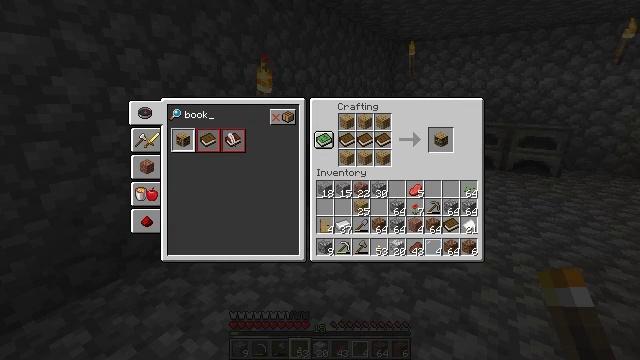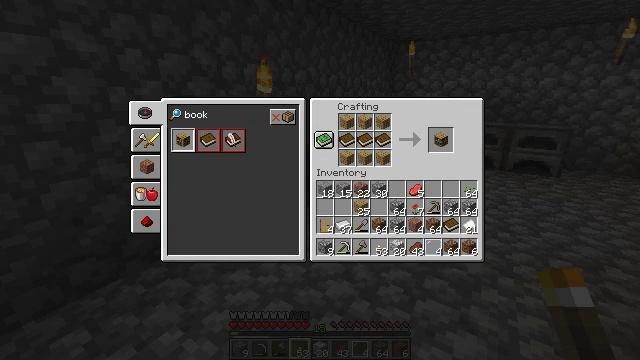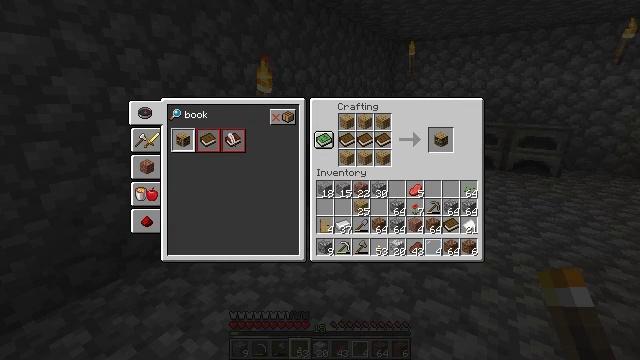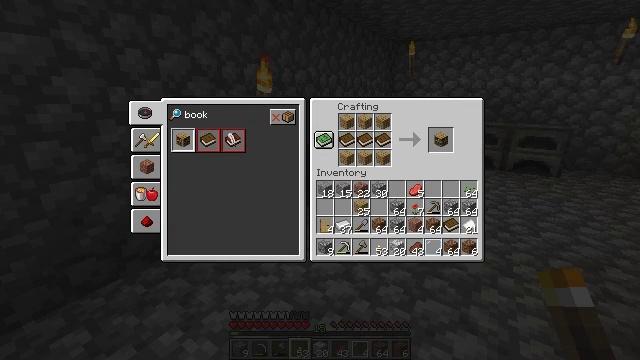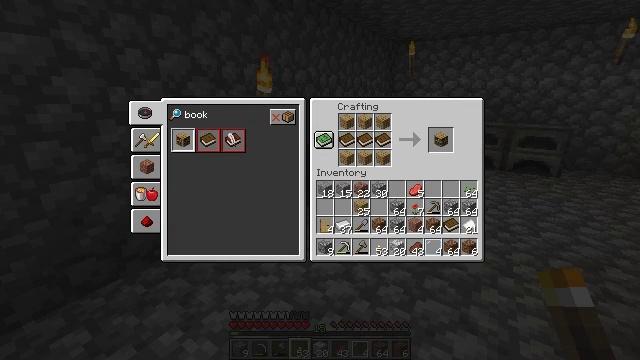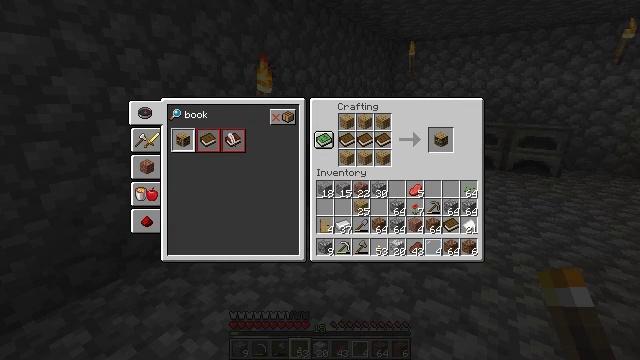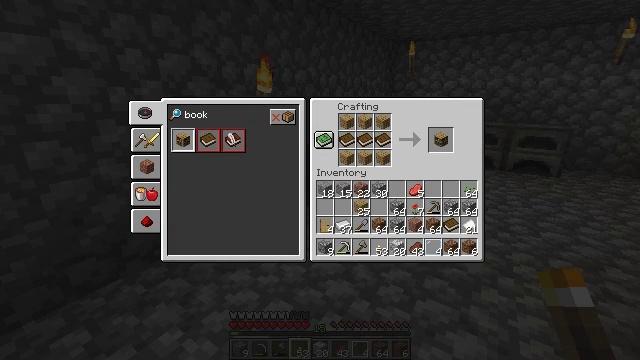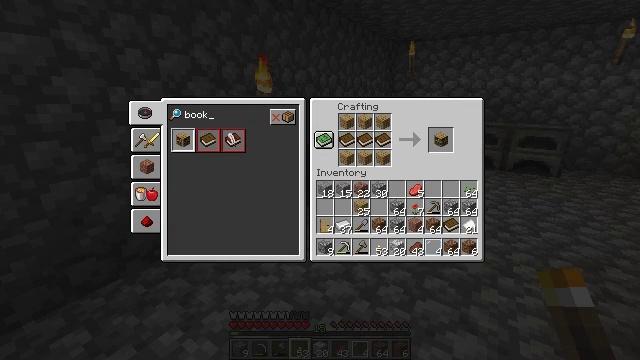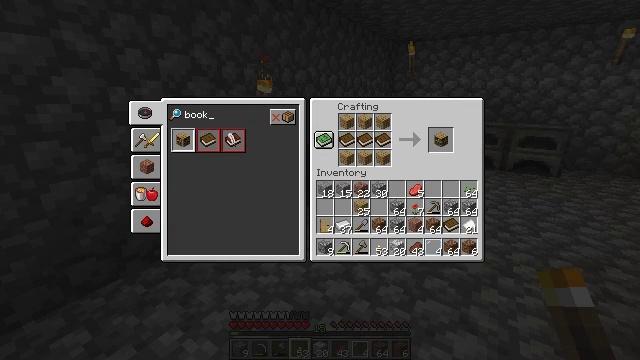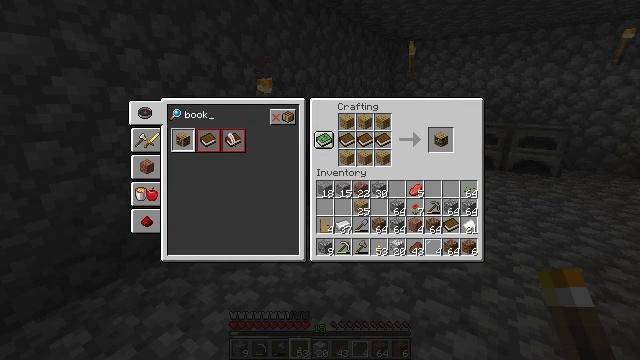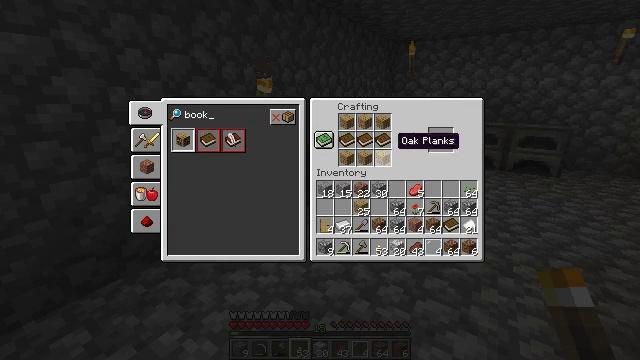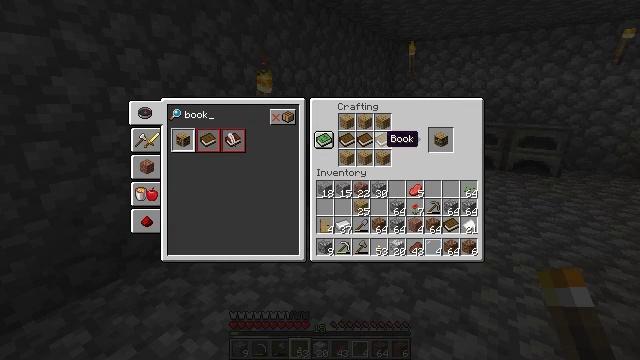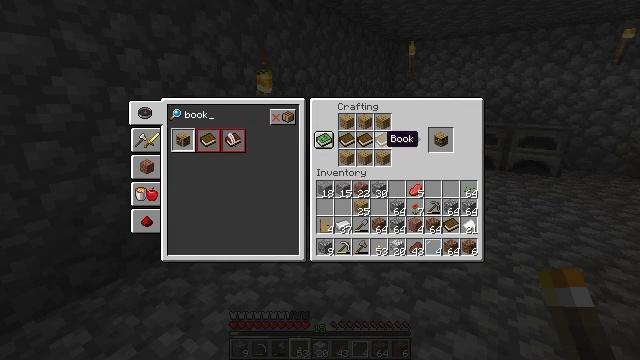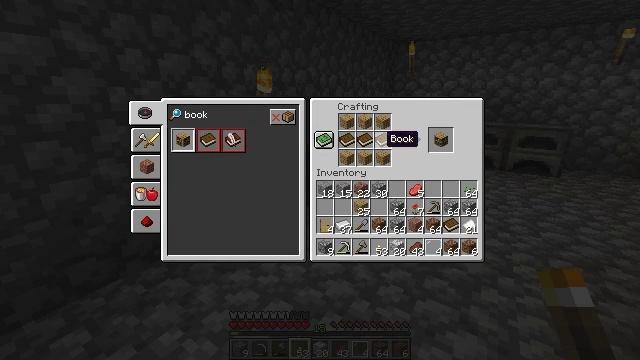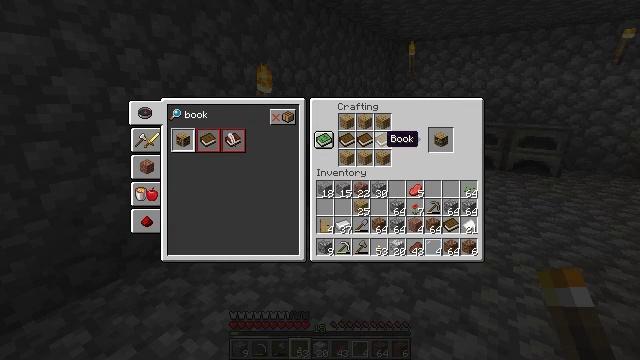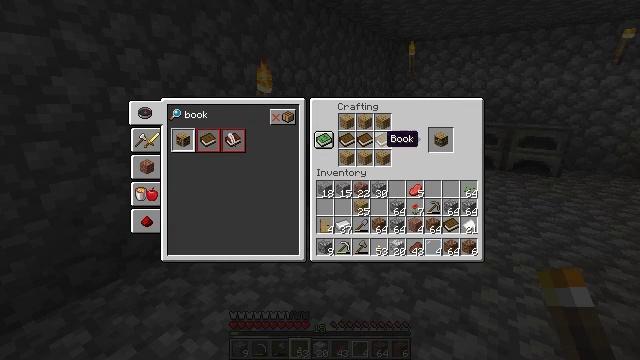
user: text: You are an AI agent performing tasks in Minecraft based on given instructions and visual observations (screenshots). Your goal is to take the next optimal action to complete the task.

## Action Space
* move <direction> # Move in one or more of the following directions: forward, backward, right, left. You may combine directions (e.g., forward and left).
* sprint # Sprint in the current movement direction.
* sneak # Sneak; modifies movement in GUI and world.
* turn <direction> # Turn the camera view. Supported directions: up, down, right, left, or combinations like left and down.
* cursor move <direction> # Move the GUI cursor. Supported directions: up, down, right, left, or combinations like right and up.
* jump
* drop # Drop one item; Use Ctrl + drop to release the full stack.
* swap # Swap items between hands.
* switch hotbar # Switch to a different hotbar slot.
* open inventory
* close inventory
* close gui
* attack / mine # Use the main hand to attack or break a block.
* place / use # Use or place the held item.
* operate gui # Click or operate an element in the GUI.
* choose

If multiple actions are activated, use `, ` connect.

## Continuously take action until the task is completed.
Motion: motion action
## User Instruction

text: Put materials in the crafting table to create a bookshelf.
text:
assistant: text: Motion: no_op
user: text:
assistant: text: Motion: no_op
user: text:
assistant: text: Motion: no_op
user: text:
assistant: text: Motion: no_op
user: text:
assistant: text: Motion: no_op
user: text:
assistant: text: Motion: no_op
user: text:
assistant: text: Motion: no_op
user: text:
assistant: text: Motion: no_op
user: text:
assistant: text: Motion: no_op
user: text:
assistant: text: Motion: cursor move left
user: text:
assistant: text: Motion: cursor move left
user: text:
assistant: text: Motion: no_op
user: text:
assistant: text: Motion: no_op
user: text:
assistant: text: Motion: no_op
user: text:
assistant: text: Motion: no_op
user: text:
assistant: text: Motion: no_op
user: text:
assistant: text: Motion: cursor move left
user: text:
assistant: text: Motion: no_op
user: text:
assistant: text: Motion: cursor move left
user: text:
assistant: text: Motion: cursor move left and down
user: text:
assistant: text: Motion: no_op
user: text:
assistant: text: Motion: cursor move left
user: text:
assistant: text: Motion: cursor move left
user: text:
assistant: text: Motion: cursor move left
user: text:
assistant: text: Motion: cursor move left
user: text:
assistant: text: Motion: cursor move left
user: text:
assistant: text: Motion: cursor move left
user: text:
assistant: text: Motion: cursor move left
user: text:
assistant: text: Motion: no_op
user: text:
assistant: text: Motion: no_op